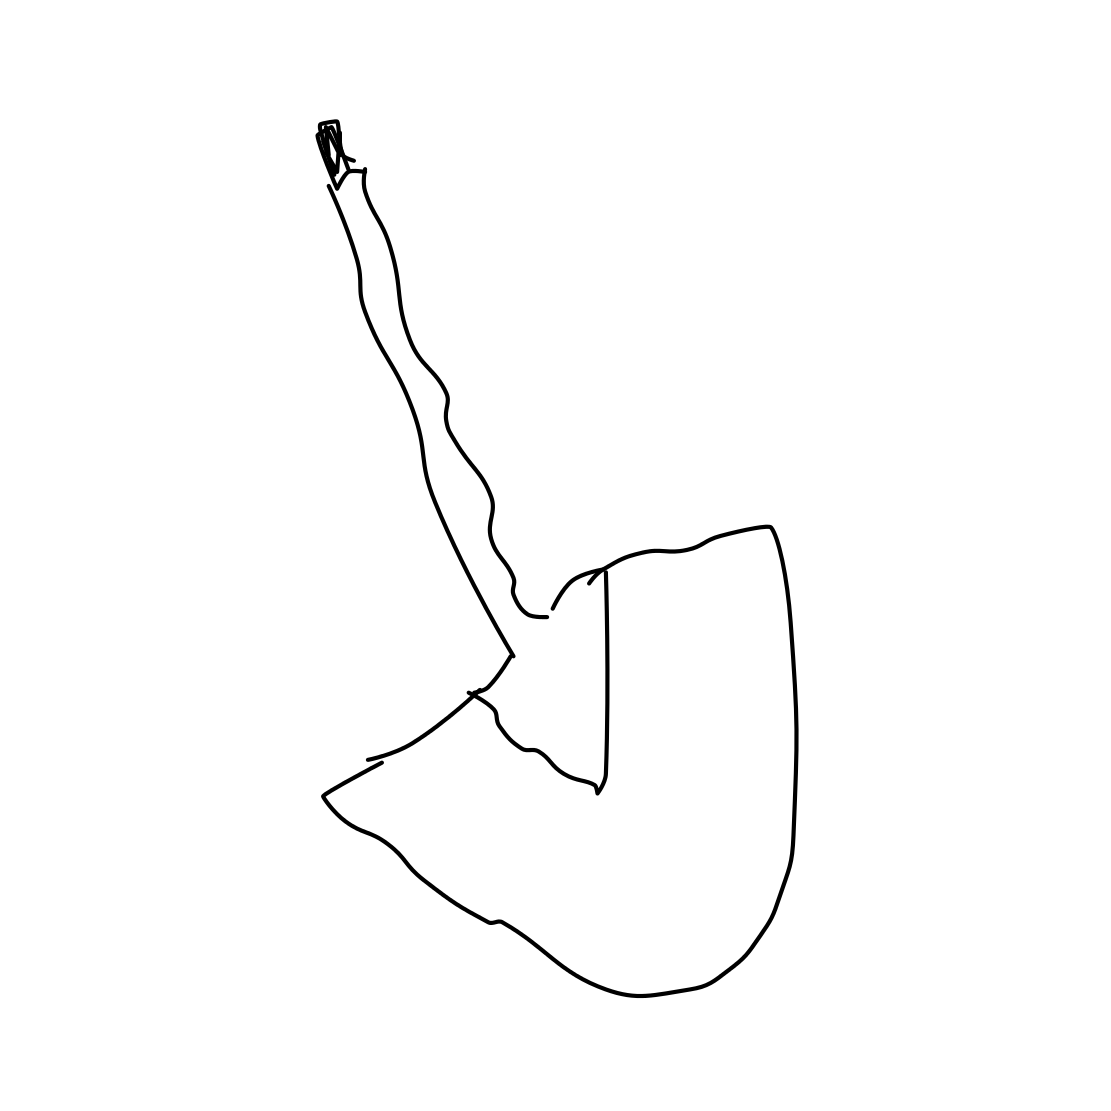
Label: shovel